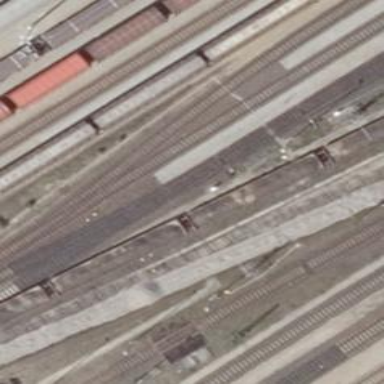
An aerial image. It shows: Railway switch.